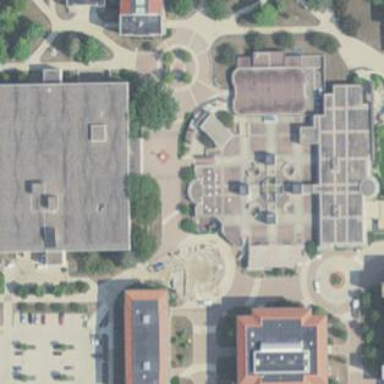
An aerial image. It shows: University building that houses library.